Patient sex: M
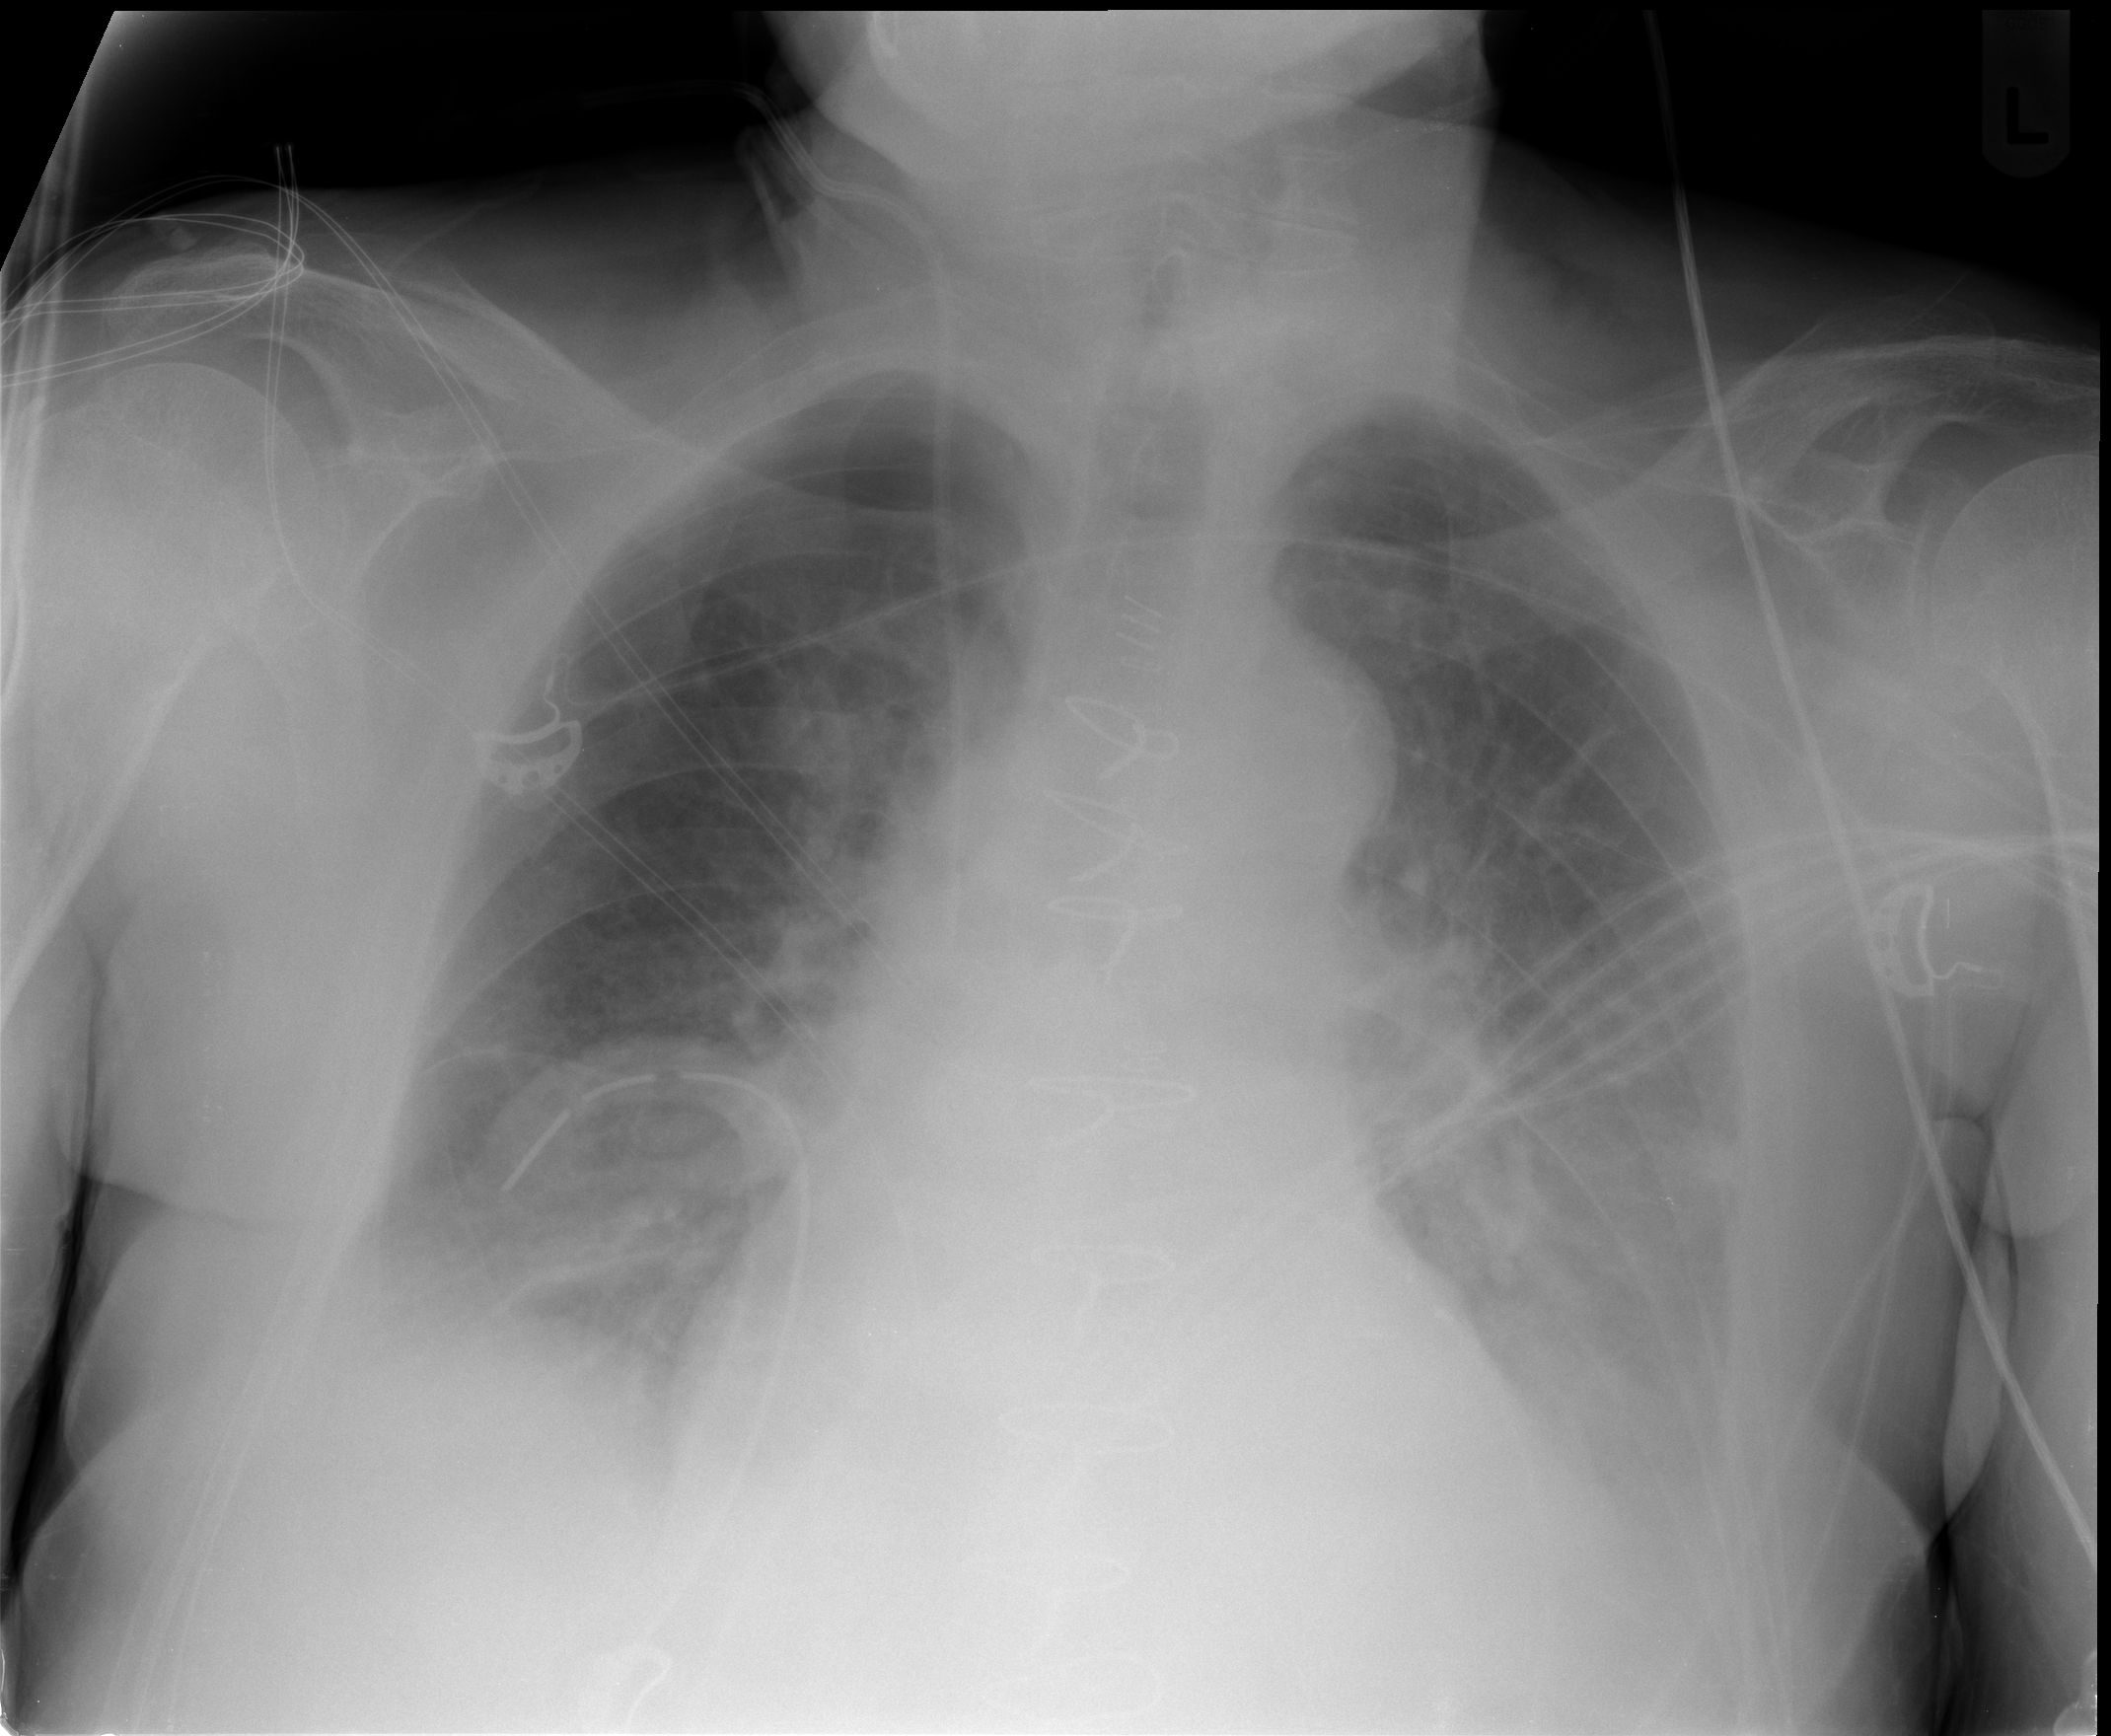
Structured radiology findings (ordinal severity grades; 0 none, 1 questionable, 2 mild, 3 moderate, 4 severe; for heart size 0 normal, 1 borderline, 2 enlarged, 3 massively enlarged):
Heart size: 1
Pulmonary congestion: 2
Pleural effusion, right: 2
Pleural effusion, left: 3
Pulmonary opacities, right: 0
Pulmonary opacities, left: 0
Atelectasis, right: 2
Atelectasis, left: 2